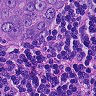
Metastatic tissue present: yes